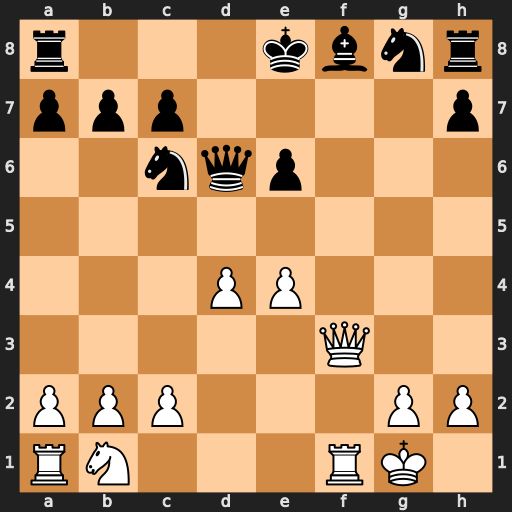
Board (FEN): r3kbnr/ppp4p/2nqp3/8/3PP3/5Q2/PPP3PP/RN3RK1
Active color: w
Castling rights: kq
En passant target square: -
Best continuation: Qf7+ Kd8 Qxf8+ Kd7 Qxa8 Qxd4+ Kh1 Nge7 Qxb7 Rb8 Qa6